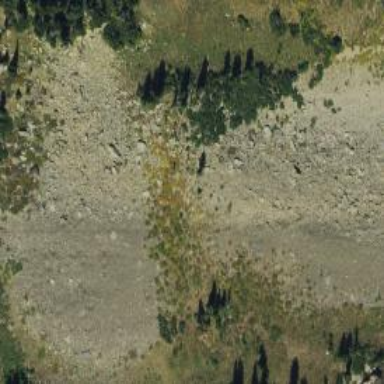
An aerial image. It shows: Natural scree.